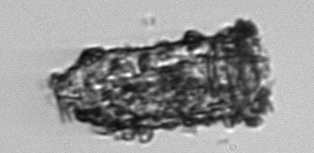
Label: Tintinnopsis